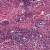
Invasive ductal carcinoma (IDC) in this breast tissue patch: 1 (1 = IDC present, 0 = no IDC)